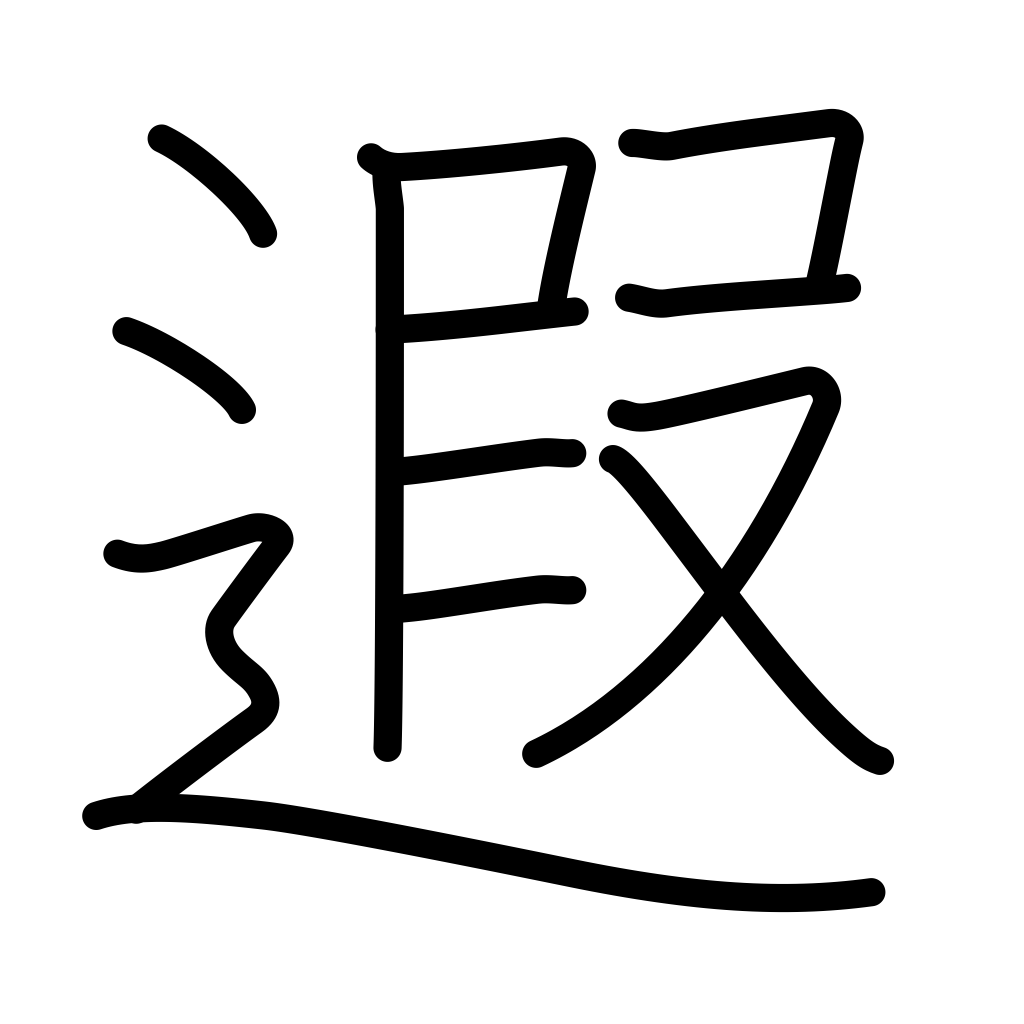
Meaning: distant